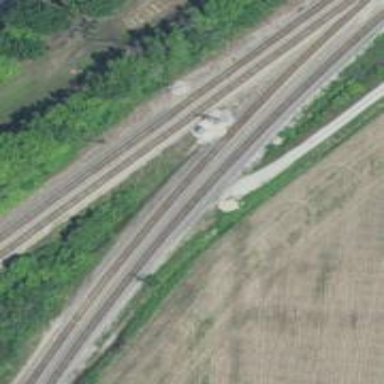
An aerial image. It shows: Railway siding for service.